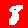
Digit: 8